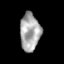
Tissue: skin
Cell type: Epithelial cells
Senescence score: 0.1976
Nuclear area (px): 743
Mean DAPI intensity: 167.978